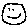
Label: smiley face